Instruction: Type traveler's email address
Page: traveler
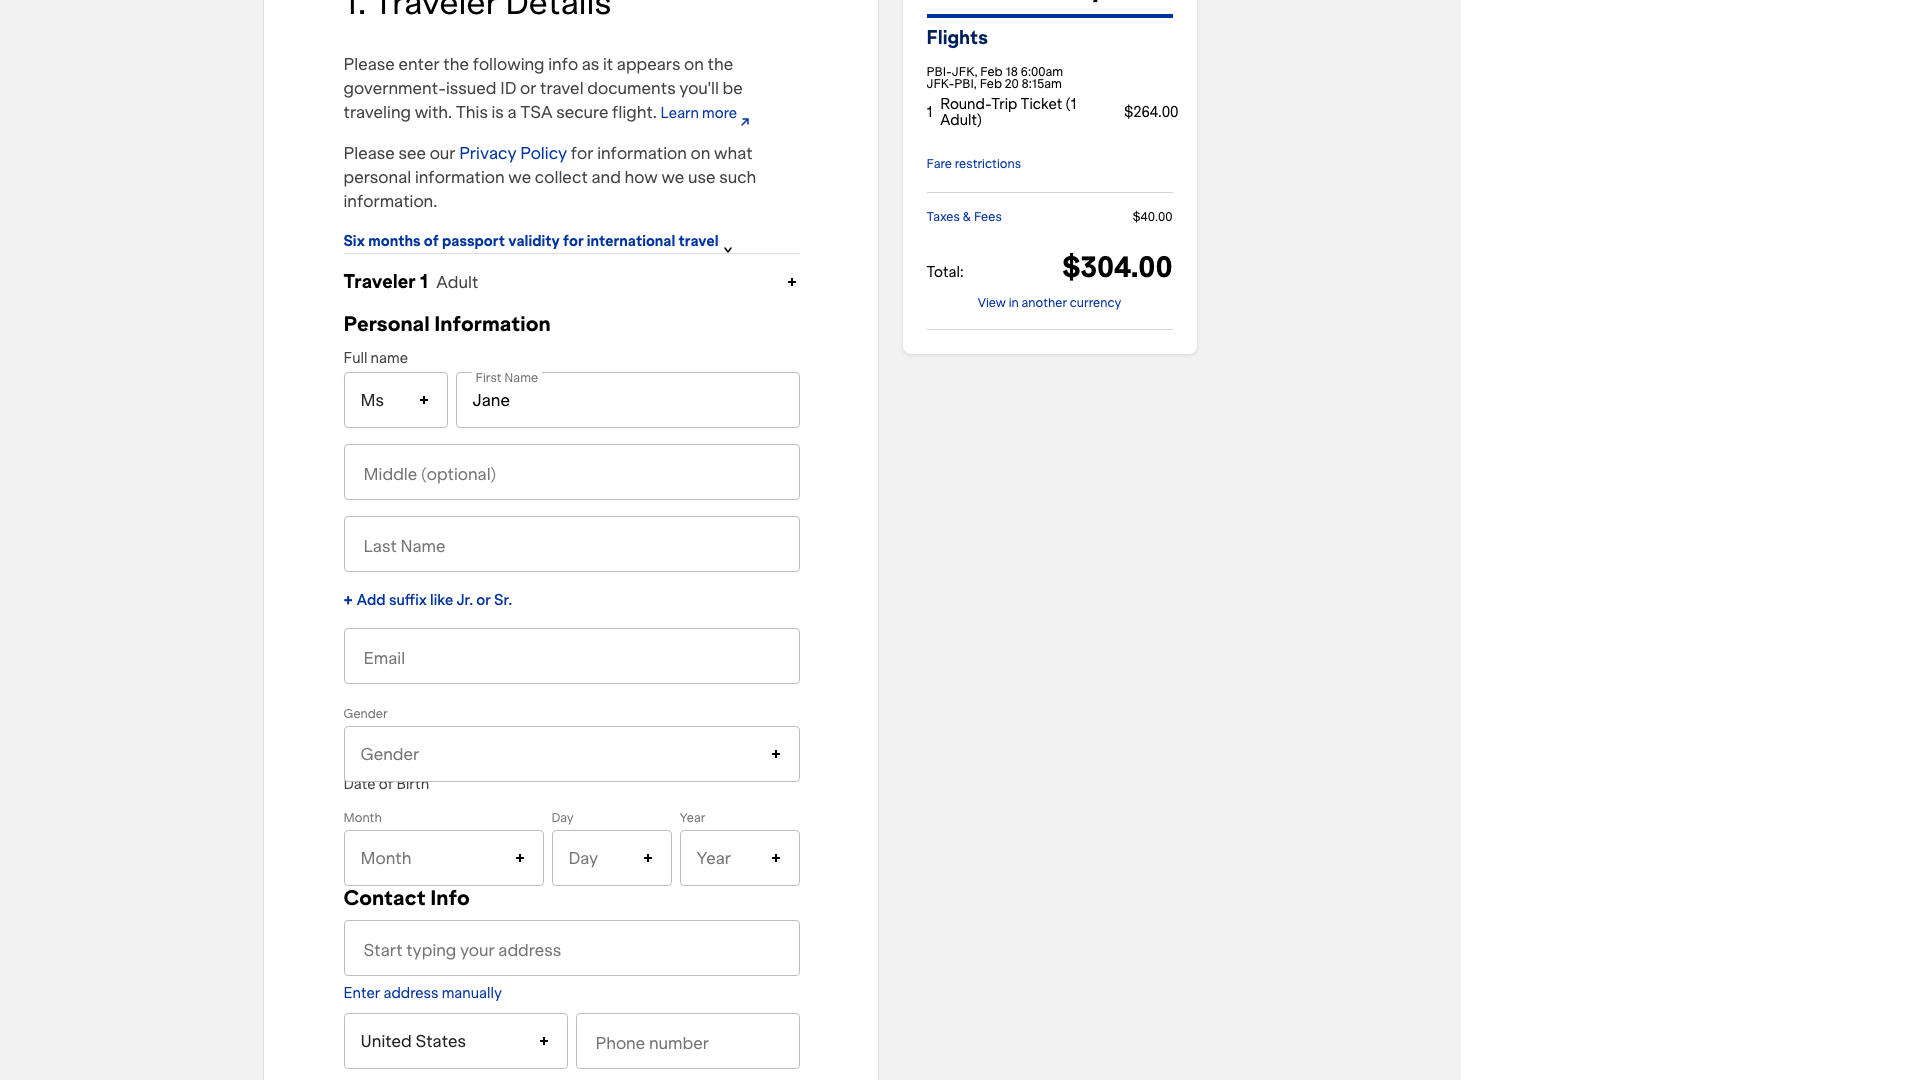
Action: type